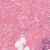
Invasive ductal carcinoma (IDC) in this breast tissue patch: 0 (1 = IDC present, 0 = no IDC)